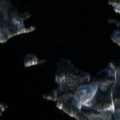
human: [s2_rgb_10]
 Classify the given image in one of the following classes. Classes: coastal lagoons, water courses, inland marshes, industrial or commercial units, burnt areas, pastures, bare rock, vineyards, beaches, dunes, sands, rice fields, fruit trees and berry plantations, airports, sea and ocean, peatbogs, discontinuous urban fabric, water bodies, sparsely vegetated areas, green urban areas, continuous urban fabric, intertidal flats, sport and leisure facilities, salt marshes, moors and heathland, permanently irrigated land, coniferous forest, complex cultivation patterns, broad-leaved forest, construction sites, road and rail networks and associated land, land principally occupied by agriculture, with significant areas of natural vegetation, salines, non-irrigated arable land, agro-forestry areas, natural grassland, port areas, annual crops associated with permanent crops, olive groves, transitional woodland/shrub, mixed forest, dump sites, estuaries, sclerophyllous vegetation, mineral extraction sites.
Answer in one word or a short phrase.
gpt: mixed forest, water bodies